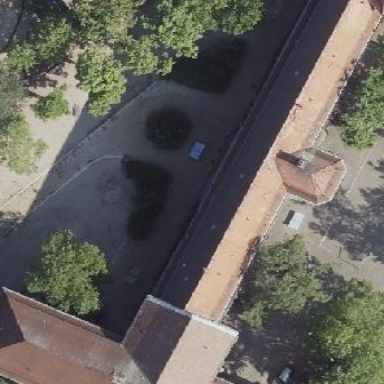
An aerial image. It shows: School building with gabled roof.